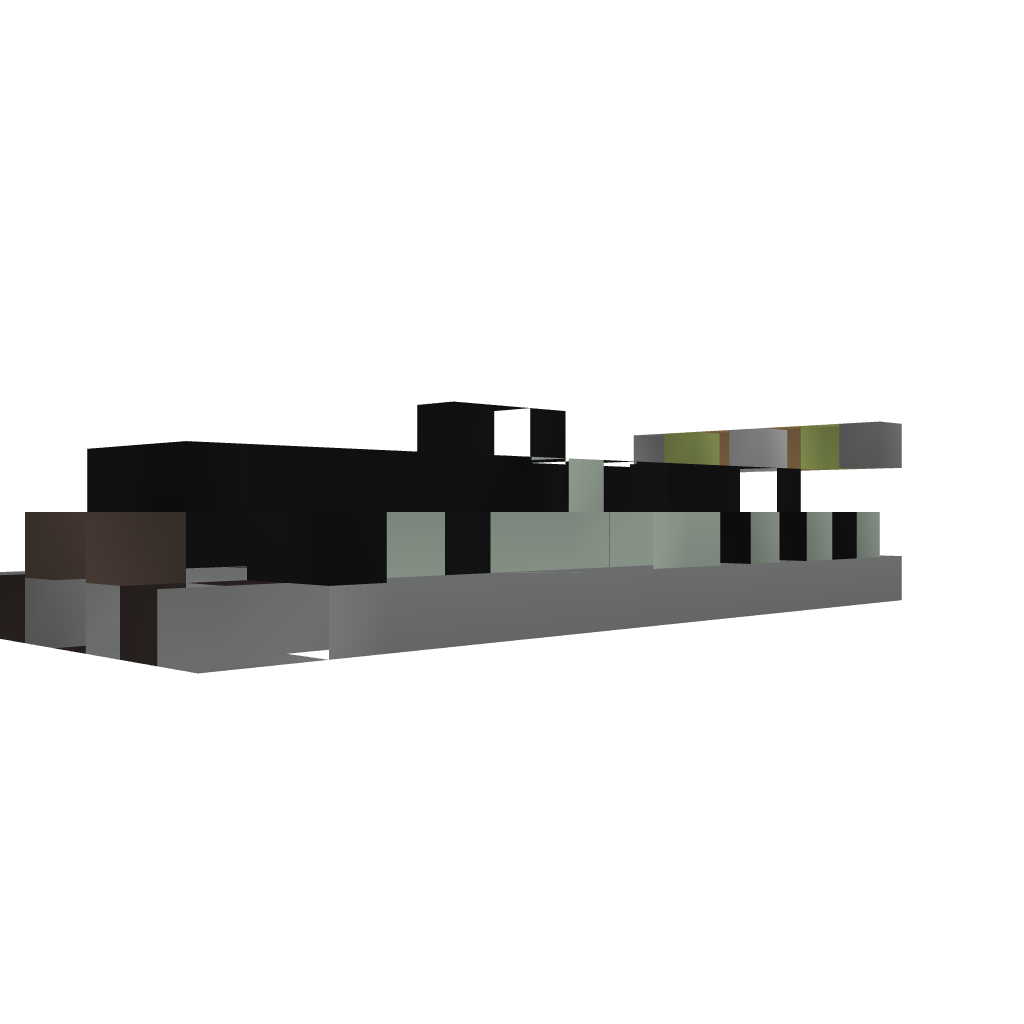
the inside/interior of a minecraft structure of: Target Marker